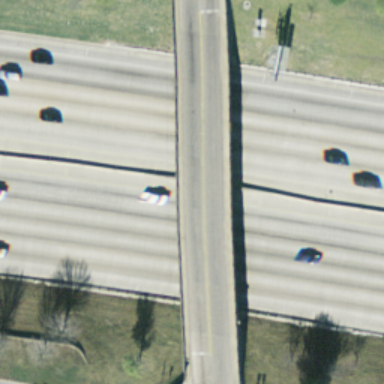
An overpass with a road go across another two roads diagonally .